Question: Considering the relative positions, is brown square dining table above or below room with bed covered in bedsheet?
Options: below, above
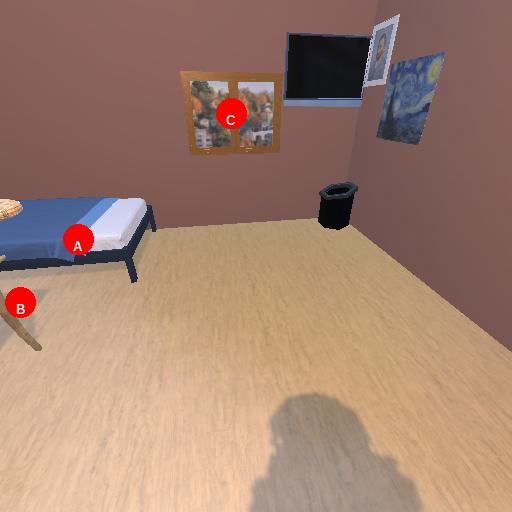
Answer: below